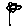
Label: flower